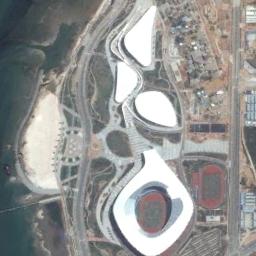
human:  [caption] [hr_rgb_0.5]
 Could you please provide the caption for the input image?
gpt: The circular stadium is next to the road and lawn, And there are many buildings around .

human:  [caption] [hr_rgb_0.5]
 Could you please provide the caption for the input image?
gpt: There are some roads next to the stadium .

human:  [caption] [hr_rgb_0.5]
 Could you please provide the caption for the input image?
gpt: This stadium has seats on two sides only .

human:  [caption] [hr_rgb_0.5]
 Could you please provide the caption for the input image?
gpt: The stadium is on the bare land next to the water and some buildings .

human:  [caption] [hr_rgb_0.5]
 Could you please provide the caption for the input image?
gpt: There are some white buildings beside the stadium with a white roof .